Aerial crown-view tile of a tropical tree (Barro Colorado Island, Panama), acquired 20250317:
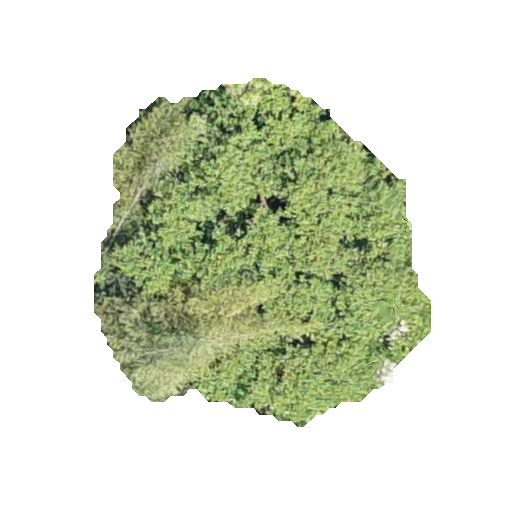
Species: Hieronyma alchorneoides
GBIF accepted scientific name: Hieronyma alchorneoides
Crown area: 128.614 m²